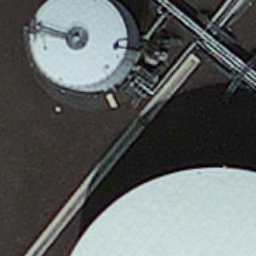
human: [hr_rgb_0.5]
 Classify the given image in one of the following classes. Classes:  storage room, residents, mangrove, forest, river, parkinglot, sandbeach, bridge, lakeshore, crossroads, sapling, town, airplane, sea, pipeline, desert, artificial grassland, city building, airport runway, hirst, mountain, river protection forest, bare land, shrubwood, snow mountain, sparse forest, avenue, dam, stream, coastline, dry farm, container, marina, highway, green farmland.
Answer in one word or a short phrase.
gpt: storage room